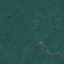
Label: Forest